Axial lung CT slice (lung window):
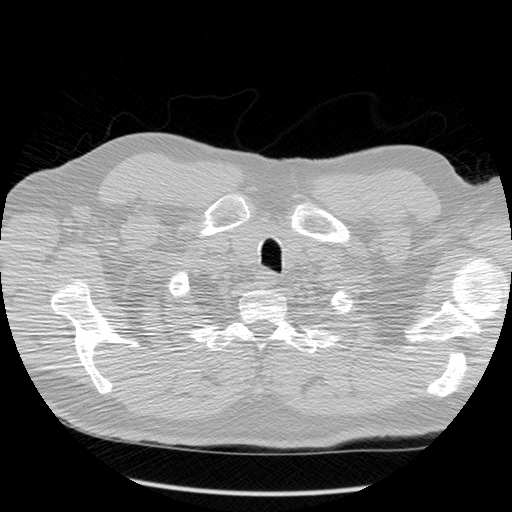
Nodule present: no